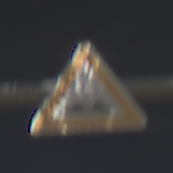
Verkehrszeichen: UnebeneFahrbahn
Umgebung: Outdoor, Urban
Tageszeit: Night
Wetter: PartlyCloudy
Licht: Artificial
Jahreszeit: NotSpecified
Kontrast: HighContrast